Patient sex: F
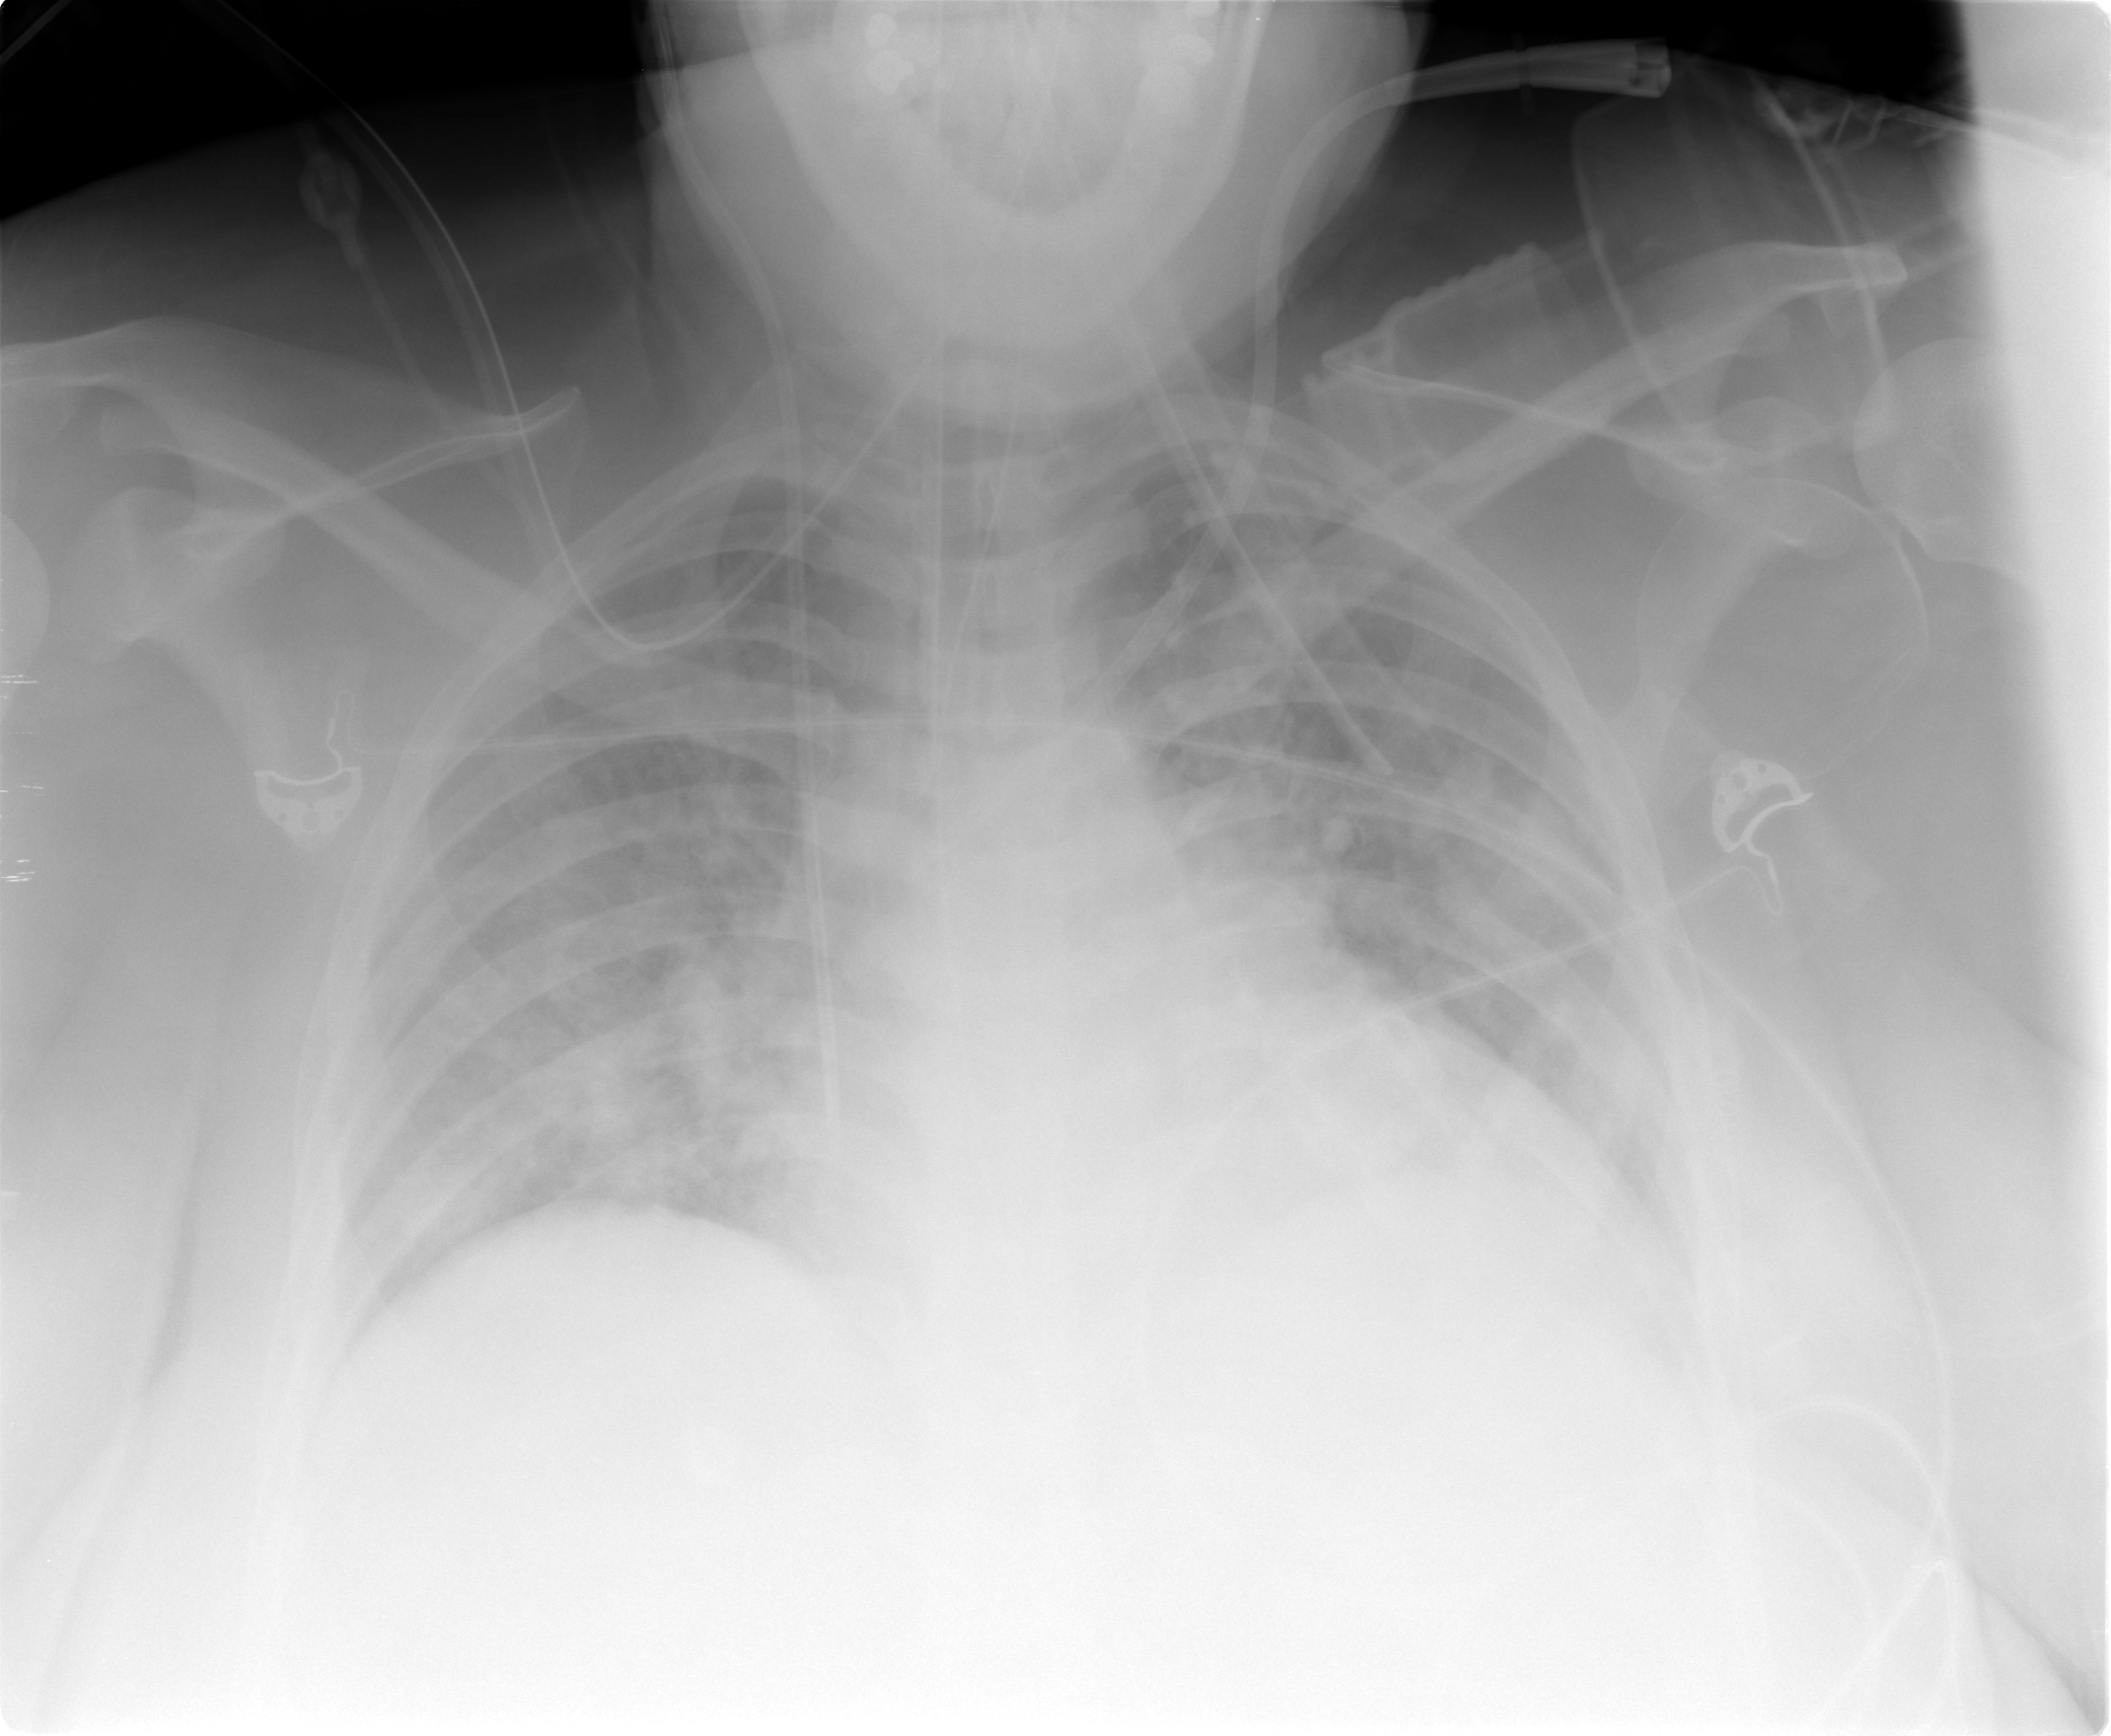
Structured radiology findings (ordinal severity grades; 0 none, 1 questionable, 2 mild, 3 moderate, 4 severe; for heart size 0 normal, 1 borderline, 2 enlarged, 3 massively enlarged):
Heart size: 0
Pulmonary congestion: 3
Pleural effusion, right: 2
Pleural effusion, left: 2
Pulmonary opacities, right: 3
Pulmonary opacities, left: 3
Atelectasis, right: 2
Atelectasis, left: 2